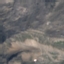
Land use / land cover class: HerbaceousVegetation